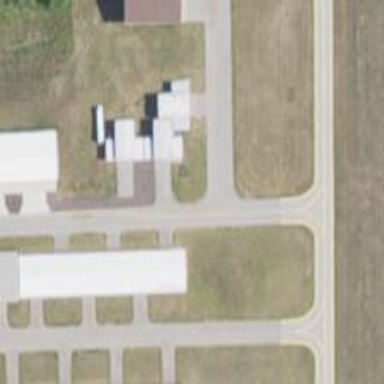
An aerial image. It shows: View of taxiway at the airport.